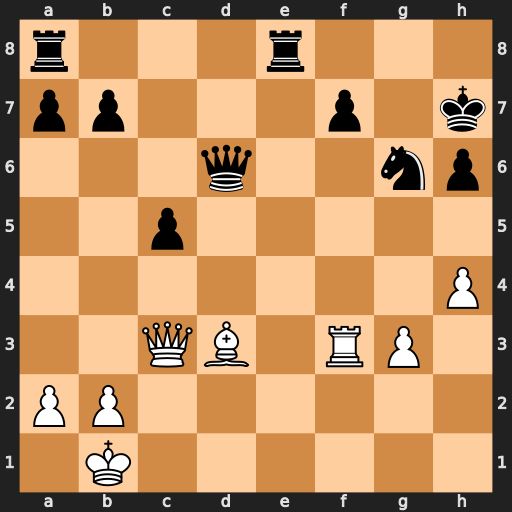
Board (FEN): r3r3/pp3p1k/3q2np/2p5/7P/2QB1RP1/PP6/1K6
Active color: w
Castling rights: -
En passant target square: -
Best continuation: Rxf7+ Kg8 Qg7#